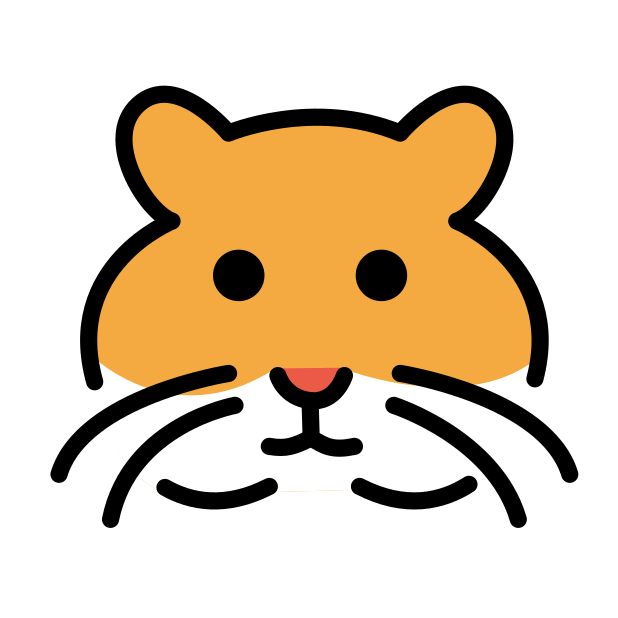
hamster